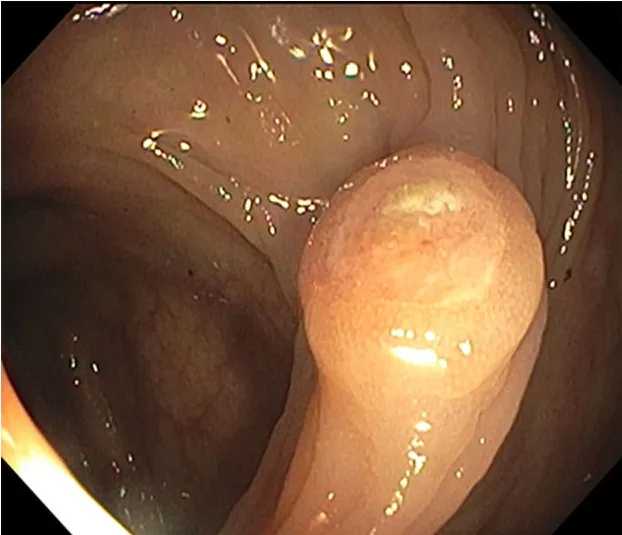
Hepatic flexure polyp: endoscopic appearance of the non-melanotic, 12 mm in diameter and 3 mm in height, sessile umbilicated polyp (Paris-1s classification of colonic polyps).
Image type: endoscopy (gi_endoscopy)